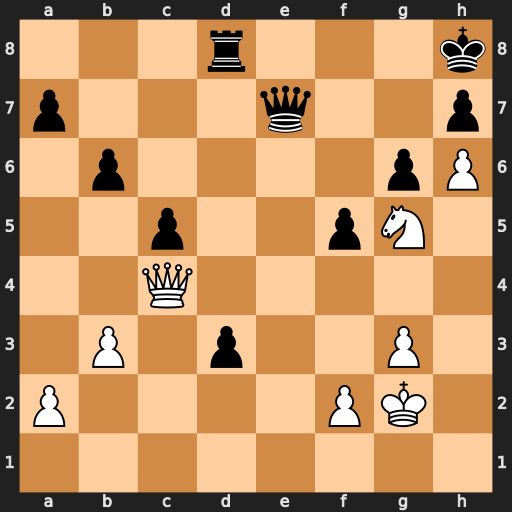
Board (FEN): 3r3k/p3q2p/1p4pP/2p2pN1/2Q5/1P1p2P1/P4PK1/8
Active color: w
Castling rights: -
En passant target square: -
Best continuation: Nf7+ Kg8 Nxd8+